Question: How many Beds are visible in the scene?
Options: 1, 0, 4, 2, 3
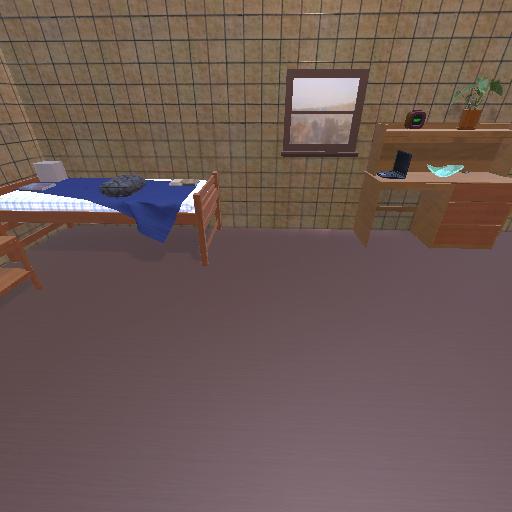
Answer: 1